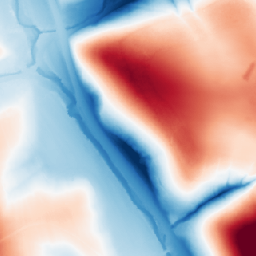
Category: classical
Decomposition family: gaussian
Decomposition parameters: sigma: 50
Upsampling method: nearest
Upsampling parameters: scale: 8
Upsampling scale: 8